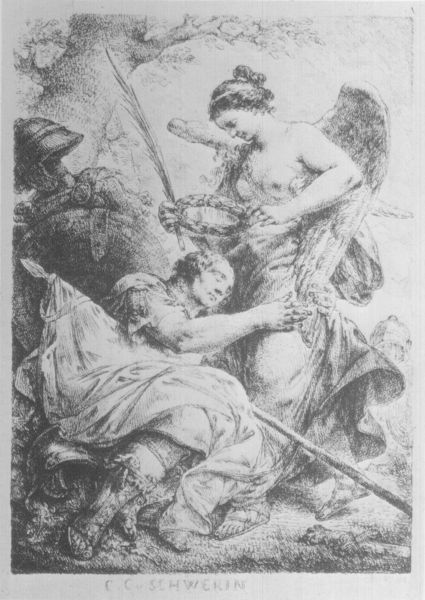
Titel: Schwerin, fallend den Sieg umarmend
Künstler: Bernhard Rode
Standort: Kiel
Institution: Kunsthalle zu Kiel der Christian-Albrechts-Universität
Schlagwörter: akt, baum, feder, flügel, hand, held, himmel, kopf, mann, nackt, schatten, äste, brust, busen, finger, frau, frisur, geste, grau, hell, kleid, licht, schwarz, weiss, zeichnung, tuch, arm, arme, barock, bibel, falten, faru, knoten, stehen, tot, hände, ast, baumstamm, boden, gewand, mantel, stoff, paar, krone, stock, engel, beine, lächeln, bein, brüste, umarmung, liegen, stab, fahne, flagge, grafik, graphik, lanze, festhalten, muse, palme, palmwedel, brustwarzen, liegend, oberkörper, umarmen, schild, antike, blinder, zweig, druck, druckgraphik, lithographie, radierung, stich, schwarzweiß, uniform, soldat, waffe, helm, stiefel, schuh, allegorie, kranz, lorbeer, lorbeerkranz, ritter, rüstung, streicheln, triumph, sandale, freiheit, christlich, krieger, krönung, reif, speer, heilig, verletzung, sieger, rettung, schlachtfeld, ehrung, spee, rohde, liegn, fama, barbusig, fortuna, granz, siegerkranz, schwerin, arock